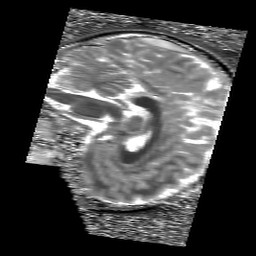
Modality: T1map
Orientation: sagittal
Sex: male
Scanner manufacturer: siemens
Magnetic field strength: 3 T
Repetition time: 5 s
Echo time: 0.00355 s